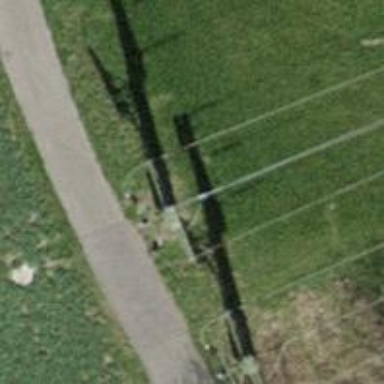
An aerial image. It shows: Three cables of power line.